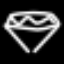
Label: diamond